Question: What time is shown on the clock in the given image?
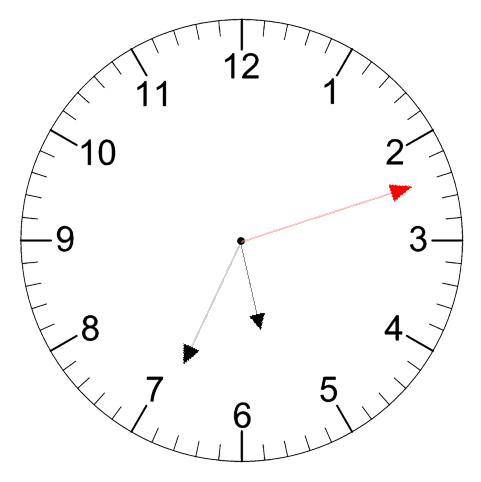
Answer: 05:34:12